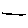
Label: line